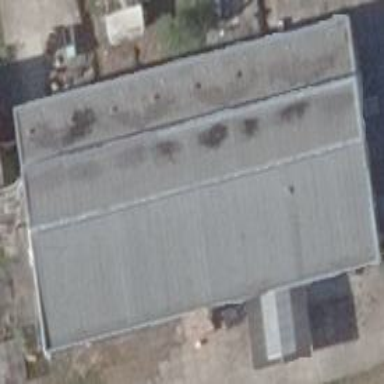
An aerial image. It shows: Commercial building.